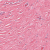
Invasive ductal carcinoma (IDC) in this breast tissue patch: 0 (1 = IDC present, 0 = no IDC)